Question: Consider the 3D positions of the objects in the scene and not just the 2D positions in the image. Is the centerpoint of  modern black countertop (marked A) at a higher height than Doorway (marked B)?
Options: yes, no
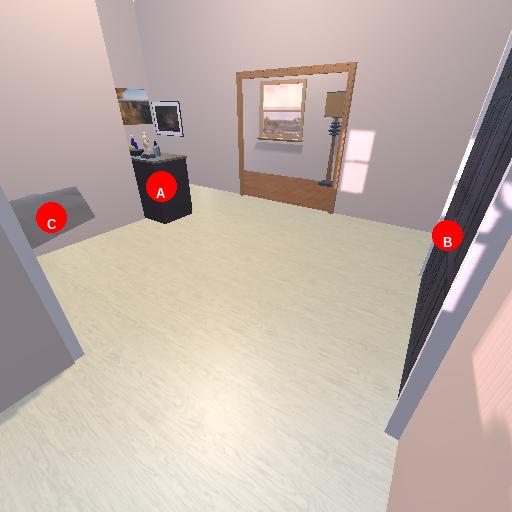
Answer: yes